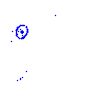
Particle: kaon